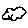
Label: cloud